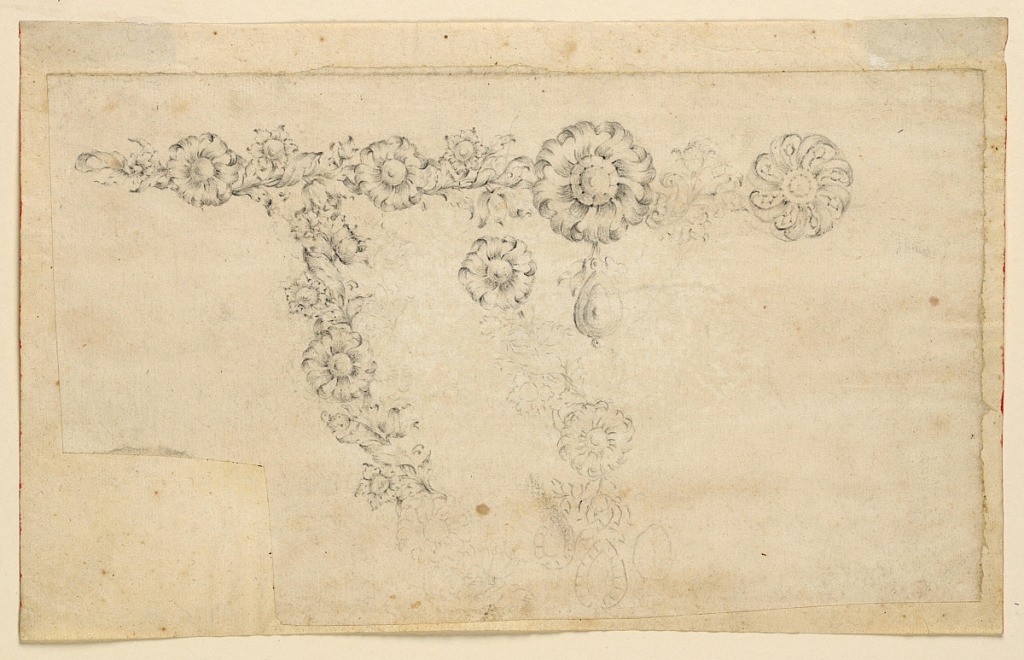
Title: Design for a necklace
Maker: Giovanni Sebastiano Meyandi, Italian, active 1762 - 1794
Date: ca. 1765
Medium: Black crayon. Paper
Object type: Drawing
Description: Horizontal rectangle. !!! The left side, partly only sketched. Knots similar to those in -6246, are connected by branches with blossoms and leaves. From the bigger central know a drop-like diamond is hanging. Two chains composed of the same motifs, are hanging supporting the pendant. (sketched); on top a knot, three hanging drops.